Question: I haven't been able to find anyway to dynamically add a border around a column in a silverlight datagrid. Here is my xaml of my datagrid:
'''
<sdk:DataGrid x:Name="PlannedAndBookedMonthlyTable" ItemsSource="{Binding}" AutoGenerateColumns="False" Margin="5,0,5,5">
<sdk:DataGrid.Columns>
<sdk:DataGridTextColumn x:Name="MonthlyHeaderName" Header="" Binding="{Binding SeriesName}" />
<sdk:DataGridTextColumn x:Name="MonthlyHeaderJan" Header="Jan" Binding="{Binding JanValue}" />
<sdk:DataGridTextColumn x:Name="MonthlyHeaderFeb" Header="Feb" Binding="{Binding FebValue}" />
<sdk:DataGridTextColumn x:Name="MonthlyHeaderMar" Header="Mar" Binding="{Binding MarValue}" />
<sdk:DataGridTextColumn x:Name="MonthlyHeaderApr" Header="Apr" Binding="{Binding AprValue}" />
<sdk:DataGridTextColumn x:Name="MonthlyHeaderMay" Header="May" Binding="{Binding MayValue}" />
<sdk:DataGridTextColumn x:Name="MonthlyHeaderJun" Header="Jun" Binding="{Binding JunValue}" />
<sdk:DataGridTextColumn x:Name="MonthlyHeaderJul" Header="Jul" Binding="{Binding JulValue}" />
<sdk:DataGridTextColumn x:Name="MonthlyHeaderAug" Header="Aug" Binding="{Binding AugValue}" />
<sdk:DataGridTextColumn x:Name="MonthlyHeaderSep" Header="Sep" Binding="{Binding SepValue}" />
<sdk:DataGridTextColumn x:Name="MonthlyHeaderOct" Header="Oct" Binding="{Binding OctValue}" />
<sdk:DataGridTextColumn x:Name="MonthlyHeaderNov" Header="Nov" Binding="{Binding NovValue}" />
<sdk:DataGridTextColumn x:Name="MonthlyHeaderDec" Header="Dec" Binding="{Binding DecValue}" />
<sdk:DataGridTextColumn x:Name="MonthlyHeaderTotal" Header="Total" Binding="{Binding Total}" />
</sdk:DataGrid.Columns>
</sdk:DataGrid>
'''
This is the effect that I want to accomplish:

How do I set the border on a column of data that depends on what current calendar month it is?
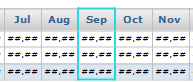
Answer: Each row in a DataGrid is a template, as is each cell. The normal DataGrid has no concept of cells and current cell positions, just selected rows.
If you were able to get enough positional information I would say you could overlay a border over the DataGrid, but the debugger shows me there is not enough information available in a DataGrid to even calculate the position of the current selected cell.
## One possible option
The only way I can think of doing this with a DataGrid is catching focus events on the individual cell controls (e.g. TextBoxes in the DataGrid) and use the position of the selected control to work out the border position. Each column will need to be a templated column so that you can hook up the GotFocus events.
## Otherwise...
...you will need to try a different sort of control to get the result you are seeking.
You could use a plain old Grid, e.g. full of TextBox controls, but you will need to handle selection and keyboard navigation of the grid yourself.
If budget permits, I would look around for a 3rd party spreadsheet control for Silverlight. Otherwise see if anyone has built one on Codeplex or elsewhere.